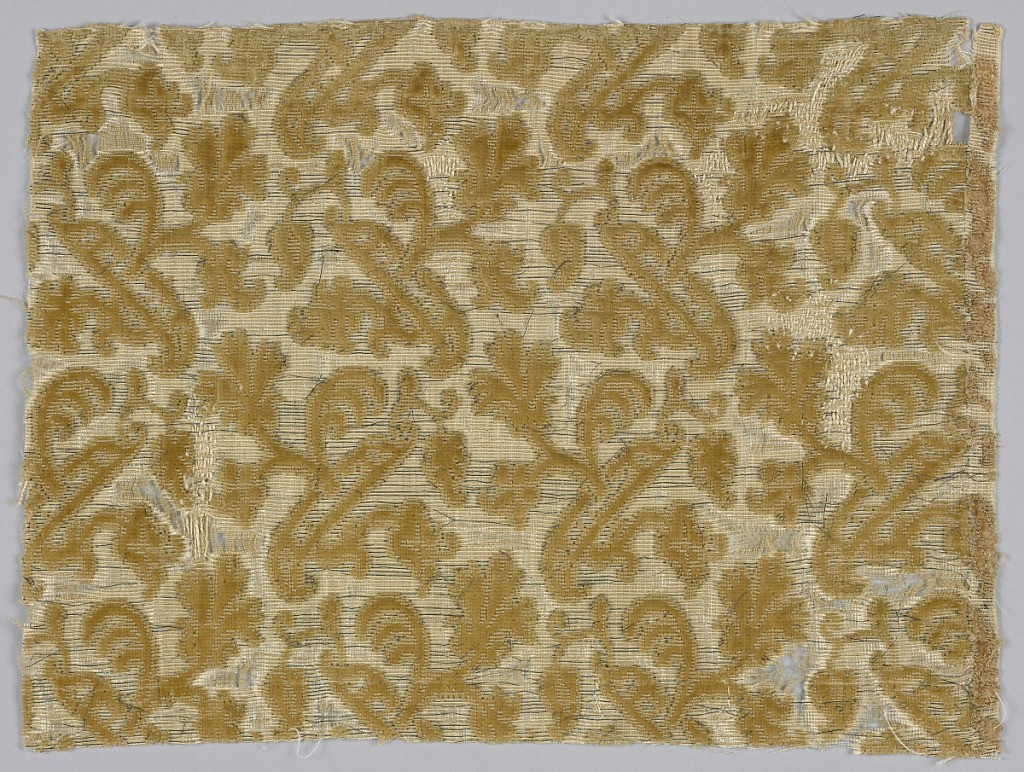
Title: Fragment
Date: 16th–17th century
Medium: silk Technique: cut and uncut velvet
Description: Fragment of light brown velvet, cut and uncut, on a ground shot with silver thread; flowering branch pattern.